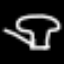
Label: mushroom